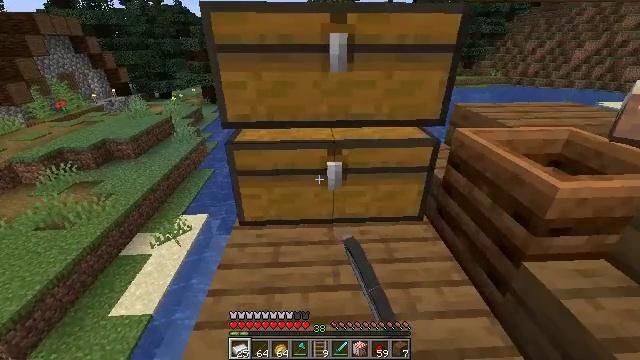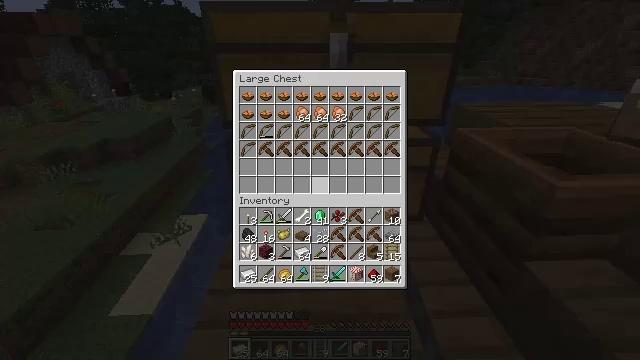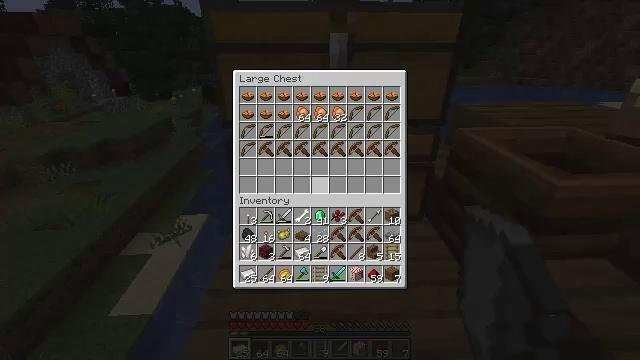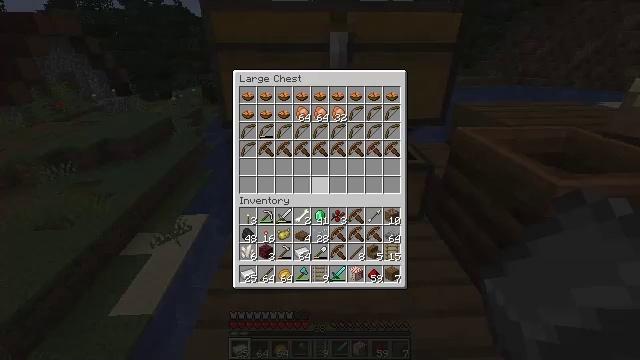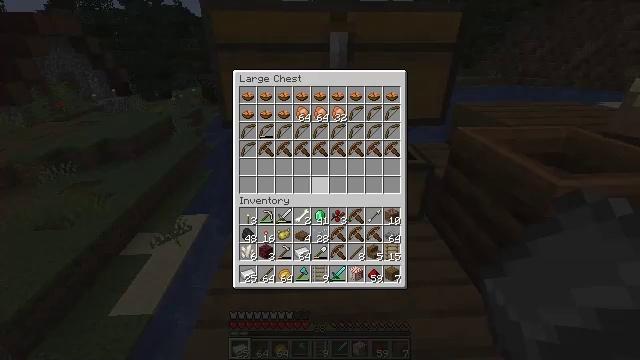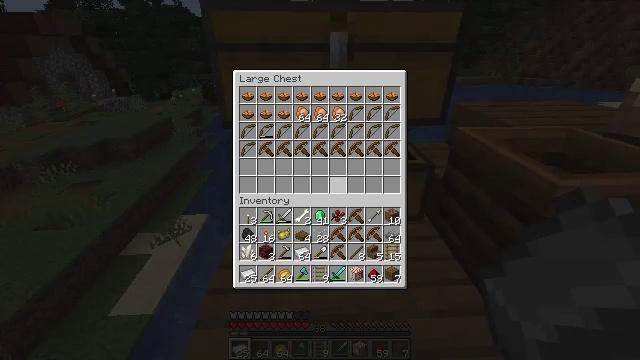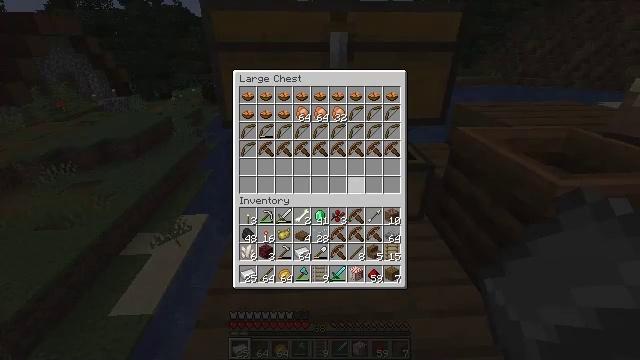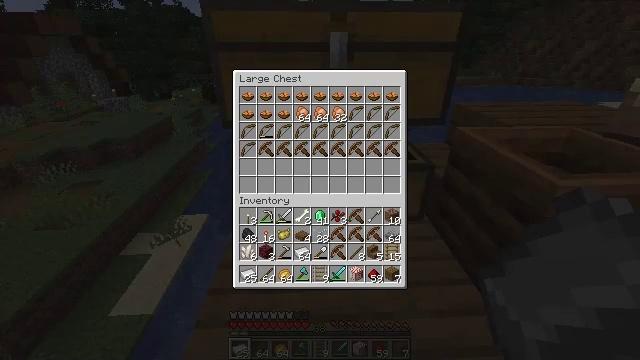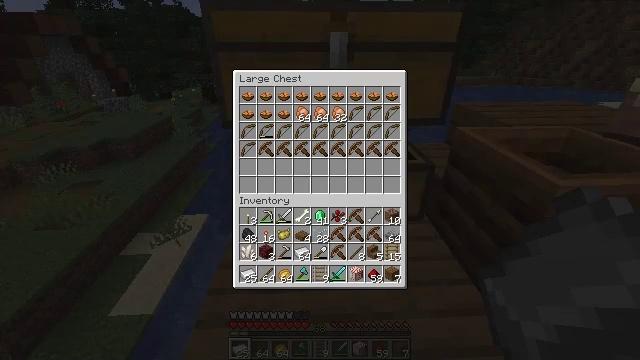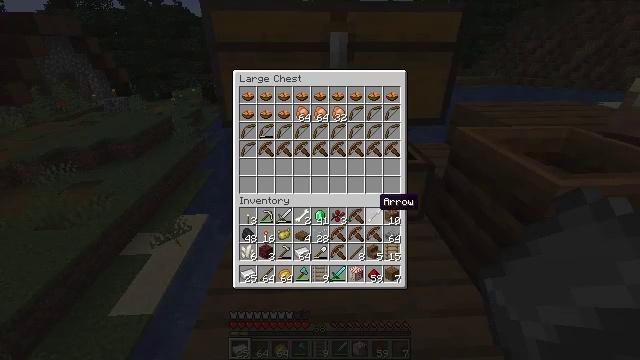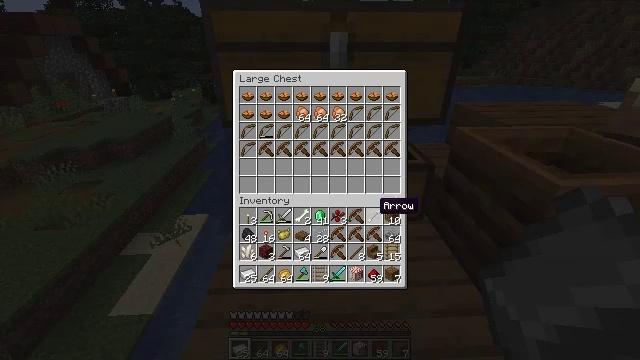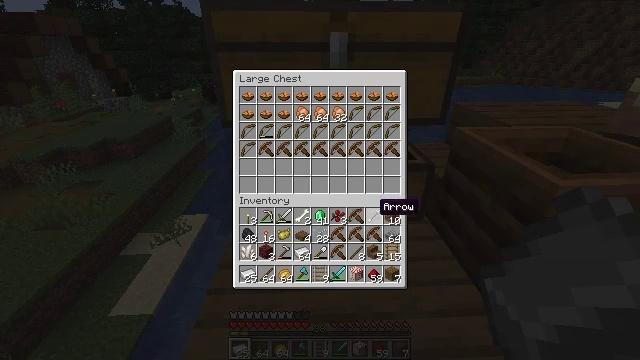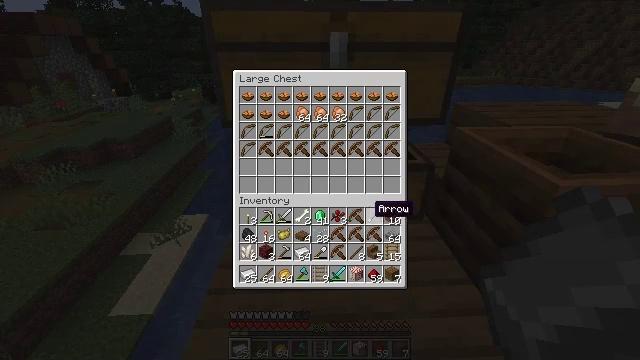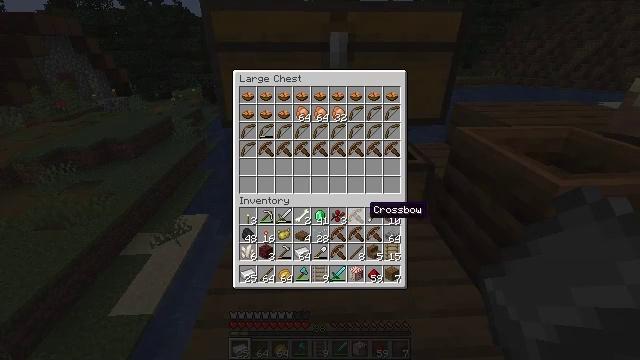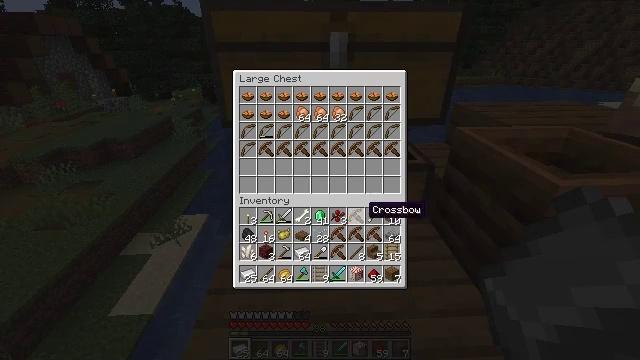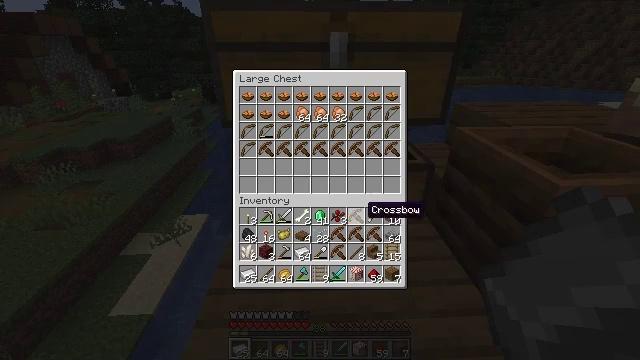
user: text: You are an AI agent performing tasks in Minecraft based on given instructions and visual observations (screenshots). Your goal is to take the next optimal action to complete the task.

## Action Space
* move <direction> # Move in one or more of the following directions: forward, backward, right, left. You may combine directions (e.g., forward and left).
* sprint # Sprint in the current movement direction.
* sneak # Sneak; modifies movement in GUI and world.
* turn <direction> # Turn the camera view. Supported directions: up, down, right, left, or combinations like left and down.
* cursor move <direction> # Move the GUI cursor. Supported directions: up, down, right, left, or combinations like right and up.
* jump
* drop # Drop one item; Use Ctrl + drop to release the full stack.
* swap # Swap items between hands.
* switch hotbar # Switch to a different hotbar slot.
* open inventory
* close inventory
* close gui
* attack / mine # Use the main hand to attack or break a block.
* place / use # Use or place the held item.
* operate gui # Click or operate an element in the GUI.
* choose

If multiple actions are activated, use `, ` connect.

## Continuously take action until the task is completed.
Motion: motion action
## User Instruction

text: Make a crossbow in the crafting table.
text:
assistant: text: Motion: open gui
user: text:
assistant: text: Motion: no_op
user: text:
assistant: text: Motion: no_op
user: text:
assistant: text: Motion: no_op
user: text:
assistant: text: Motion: cursor move right
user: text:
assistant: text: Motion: cursor move right and down
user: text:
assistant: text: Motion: no_op
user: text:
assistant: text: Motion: cursor move down
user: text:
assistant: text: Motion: cursor move down
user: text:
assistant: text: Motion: no_op
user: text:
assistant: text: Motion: sneak
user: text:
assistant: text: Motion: sneak
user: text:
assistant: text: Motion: sneak
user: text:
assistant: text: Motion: sneak
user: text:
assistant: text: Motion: sneak
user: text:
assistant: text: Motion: sneak
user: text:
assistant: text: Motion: sneak
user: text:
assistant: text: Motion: sneak
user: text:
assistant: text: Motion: sneak, operate gui
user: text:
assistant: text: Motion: sneak, operate gui
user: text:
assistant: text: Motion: sneak, operate gui
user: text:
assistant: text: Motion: sneak
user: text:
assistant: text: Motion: sneak
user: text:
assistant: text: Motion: sneak
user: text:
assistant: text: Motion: sneak
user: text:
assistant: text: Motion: sneak, operate gui
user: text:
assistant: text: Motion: sneak, operate gui
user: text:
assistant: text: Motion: sneak, operate gui
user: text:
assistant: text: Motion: sneak, cursor move left
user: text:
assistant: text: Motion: sneak